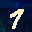
Label: 7